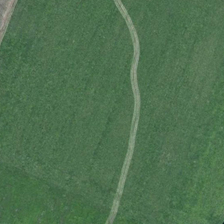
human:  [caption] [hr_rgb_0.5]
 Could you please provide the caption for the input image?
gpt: a small winding road is in a piece of light green meadow .

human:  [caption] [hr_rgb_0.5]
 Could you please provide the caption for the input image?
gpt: a small winding road is in a piece of light green meadow .

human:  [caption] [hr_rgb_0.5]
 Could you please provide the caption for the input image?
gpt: a small winding road is in a piece of light green meadow .

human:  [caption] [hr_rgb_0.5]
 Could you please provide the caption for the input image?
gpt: a small winding road is in a piece of light green meadow .

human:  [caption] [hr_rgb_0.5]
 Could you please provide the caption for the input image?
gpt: a small winding road is in a piece of light green meadow .